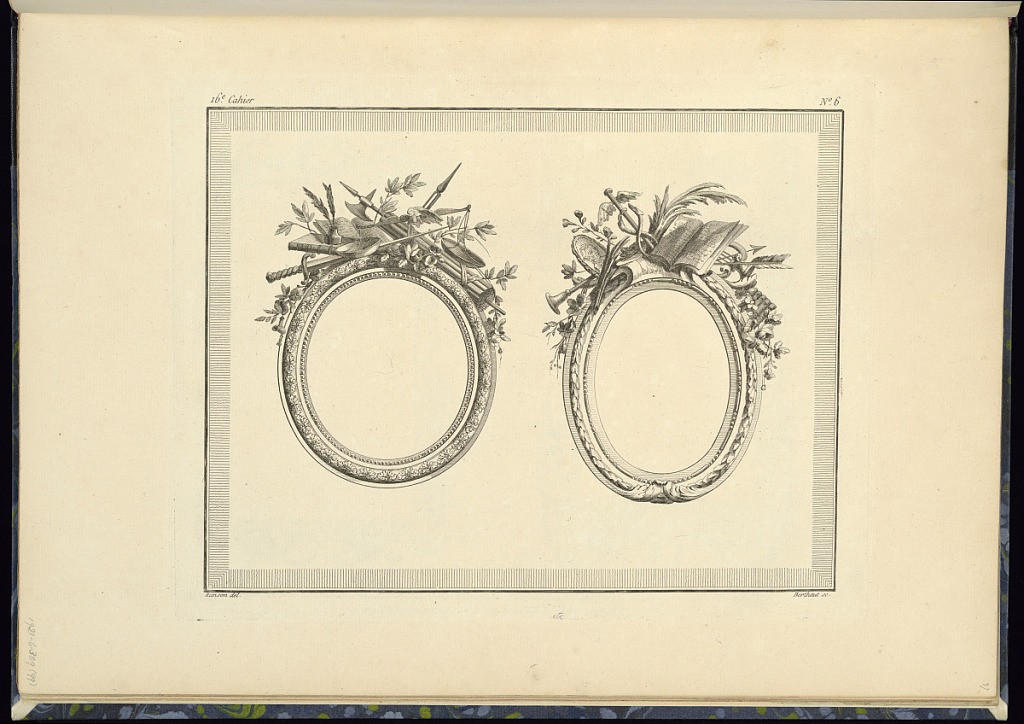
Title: Two Medallion or Frame Designs
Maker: Pierre Ranson, French, 1736–1786
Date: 1778
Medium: Etching on laid paper
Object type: Print
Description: Designs for two medallions or frames, oval and round, decorated with moldings and topped with trophies. The ornament and motifs include books, portrait roundel, lyre, horn, palm leaves, foliate branches, arrows, sword, balance, flowers, caduceus, rosettes, beads, laurel leaves, and scrolling acanthus leaves (rinceaux). The plate is numbered and signed.